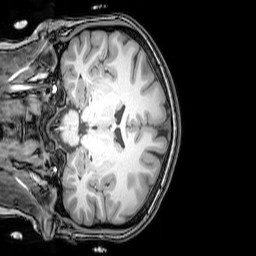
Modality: T1w
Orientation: coronal
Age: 26
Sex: female
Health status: healthy
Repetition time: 0.081 s
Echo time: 0.037 s